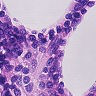
Metastatic tissue present: no